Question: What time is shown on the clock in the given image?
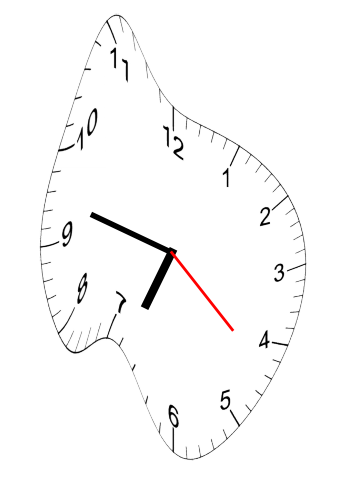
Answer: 06:47:22